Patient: sex F, age 57
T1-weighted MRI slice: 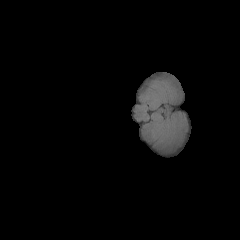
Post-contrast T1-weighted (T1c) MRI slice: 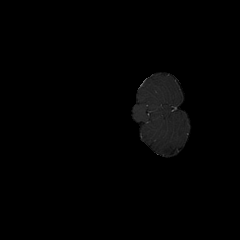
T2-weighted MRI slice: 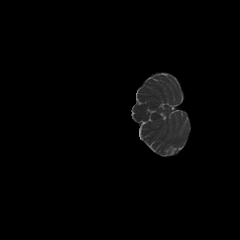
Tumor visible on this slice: no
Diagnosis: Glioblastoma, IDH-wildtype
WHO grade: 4